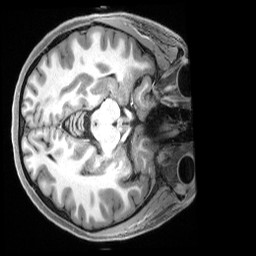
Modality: T1w
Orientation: axial
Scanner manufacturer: siemens
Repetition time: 2.5 s
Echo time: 0.00231 s